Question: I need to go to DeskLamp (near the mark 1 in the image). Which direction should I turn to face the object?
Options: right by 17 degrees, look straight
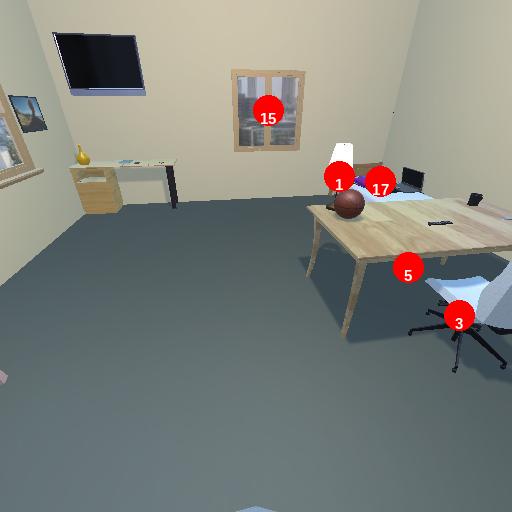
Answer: right by 17 degrees